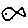
Label: fish